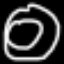
Label: donut